Question: It is hard to read the find result in 'mono color'.
Since I search for code very often, I would love to have the search result text to be formatted as the code accordingly to the file type e.g. C# syntax for .cs files
What should we do to have this feature? Y

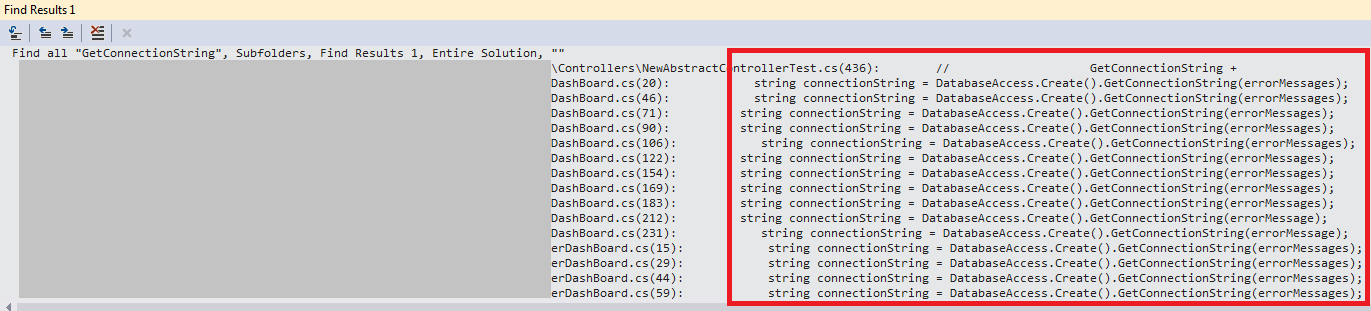
Answer: Try the extension <URL>.